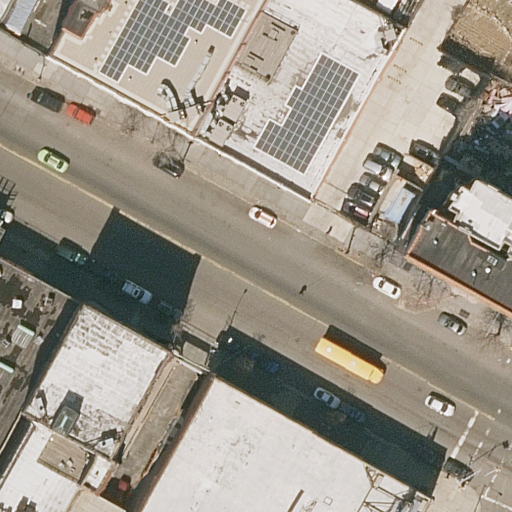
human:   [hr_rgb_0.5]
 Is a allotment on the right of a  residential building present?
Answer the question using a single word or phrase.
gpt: no

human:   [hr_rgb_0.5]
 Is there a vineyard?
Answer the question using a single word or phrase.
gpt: no

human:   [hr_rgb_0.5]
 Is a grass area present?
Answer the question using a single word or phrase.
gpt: no

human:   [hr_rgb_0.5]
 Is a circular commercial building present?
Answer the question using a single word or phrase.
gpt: no

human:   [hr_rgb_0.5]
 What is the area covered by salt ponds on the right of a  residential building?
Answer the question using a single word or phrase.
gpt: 0m2

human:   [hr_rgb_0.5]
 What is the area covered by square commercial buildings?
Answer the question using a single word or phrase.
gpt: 0m2

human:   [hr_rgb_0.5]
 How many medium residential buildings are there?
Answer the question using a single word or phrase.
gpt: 2

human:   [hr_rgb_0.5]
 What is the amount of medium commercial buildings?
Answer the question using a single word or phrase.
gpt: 0

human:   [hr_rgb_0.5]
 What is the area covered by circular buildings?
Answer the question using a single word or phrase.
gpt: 0m2

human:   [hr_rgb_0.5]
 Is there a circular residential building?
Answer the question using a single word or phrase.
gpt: no

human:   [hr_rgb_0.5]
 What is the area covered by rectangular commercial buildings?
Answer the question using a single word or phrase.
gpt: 705m2

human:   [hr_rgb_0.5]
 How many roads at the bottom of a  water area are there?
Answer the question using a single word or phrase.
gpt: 0

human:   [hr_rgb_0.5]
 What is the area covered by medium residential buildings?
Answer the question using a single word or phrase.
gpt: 325m2

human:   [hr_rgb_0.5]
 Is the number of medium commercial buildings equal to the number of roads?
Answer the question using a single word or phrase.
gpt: no

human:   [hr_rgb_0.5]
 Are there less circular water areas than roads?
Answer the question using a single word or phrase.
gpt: yes

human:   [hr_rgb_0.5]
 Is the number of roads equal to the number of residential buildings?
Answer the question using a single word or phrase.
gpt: no

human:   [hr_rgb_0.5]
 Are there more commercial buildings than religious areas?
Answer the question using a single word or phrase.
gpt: yes

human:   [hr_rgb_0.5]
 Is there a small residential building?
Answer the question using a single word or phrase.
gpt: yes

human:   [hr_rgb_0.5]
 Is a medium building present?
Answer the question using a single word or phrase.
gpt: yes

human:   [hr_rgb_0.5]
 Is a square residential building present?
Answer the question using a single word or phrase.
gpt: no

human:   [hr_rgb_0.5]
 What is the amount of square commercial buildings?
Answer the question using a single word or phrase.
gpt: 0

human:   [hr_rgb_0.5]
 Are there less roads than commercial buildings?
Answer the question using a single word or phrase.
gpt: no

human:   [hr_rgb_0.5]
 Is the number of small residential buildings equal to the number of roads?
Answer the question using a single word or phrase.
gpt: yes

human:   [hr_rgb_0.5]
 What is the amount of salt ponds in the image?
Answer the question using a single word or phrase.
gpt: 0

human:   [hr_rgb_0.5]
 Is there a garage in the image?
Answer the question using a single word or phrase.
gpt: no

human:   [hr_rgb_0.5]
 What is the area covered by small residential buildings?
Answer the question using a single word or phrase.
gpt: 6m2

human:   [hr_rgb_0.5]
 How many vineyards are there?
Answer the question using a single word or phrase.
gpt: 0

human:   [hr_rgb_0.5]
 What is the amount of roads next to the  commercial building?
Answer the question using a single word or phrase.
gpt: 1

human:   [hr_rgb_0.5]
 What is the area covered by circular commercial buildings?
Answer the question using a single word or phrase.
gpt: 0m2

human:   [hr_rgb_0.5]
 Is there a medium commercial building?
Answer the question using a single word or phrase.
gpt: no

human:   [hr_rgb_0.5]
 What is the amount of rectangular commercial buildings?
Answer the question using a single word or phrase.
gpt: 1

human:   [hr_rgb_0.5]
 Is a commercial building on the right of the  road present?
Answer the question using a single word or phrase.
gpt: no

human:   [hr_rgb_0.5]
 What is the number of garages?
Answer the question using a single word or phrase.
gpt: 0

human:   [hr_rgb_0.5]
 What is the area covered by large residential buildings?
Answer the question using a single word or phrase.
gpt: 3693m2

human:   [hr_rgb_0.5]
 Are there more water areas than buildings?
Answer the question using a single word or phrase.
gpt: no

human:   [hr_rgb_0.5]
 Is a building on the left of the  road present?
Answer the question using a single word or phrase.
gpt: yes